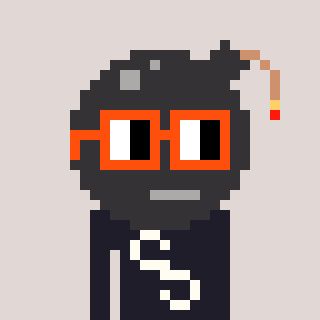
a pixel art character with square orange glasses, a bomb-shaped head and a grayscale-colored body on a warm background